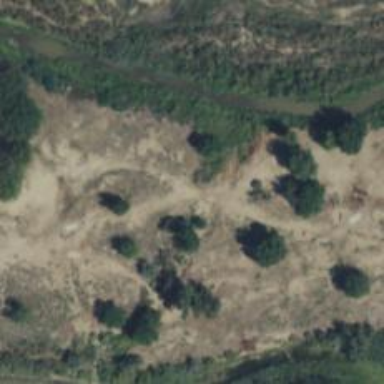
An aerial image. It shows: Disc golf hole.